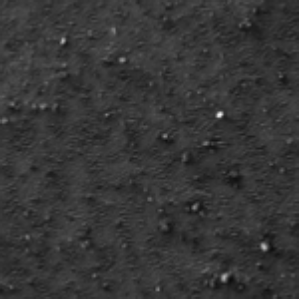
Label: frost